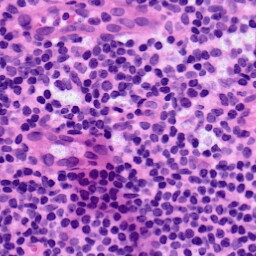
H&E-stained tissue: LymphNode